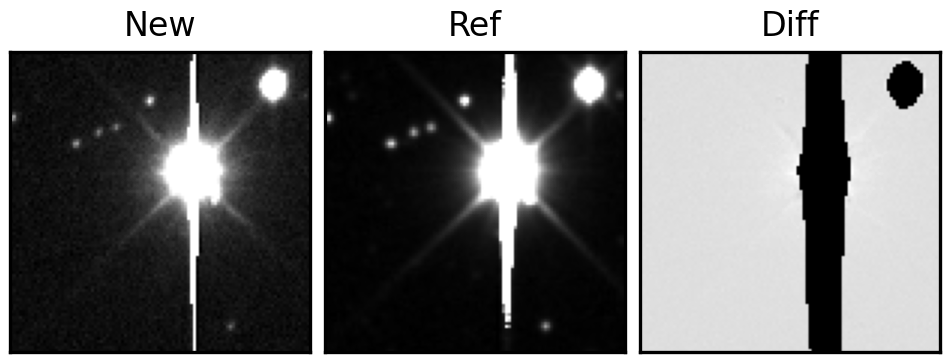
Label: bogus